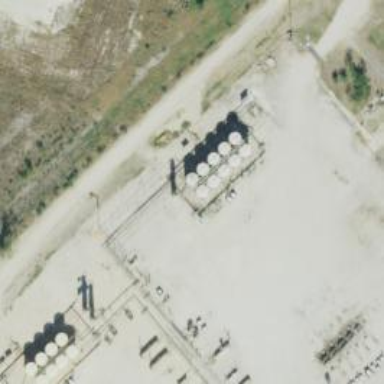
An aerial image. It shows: Storage tank with man-made structure.